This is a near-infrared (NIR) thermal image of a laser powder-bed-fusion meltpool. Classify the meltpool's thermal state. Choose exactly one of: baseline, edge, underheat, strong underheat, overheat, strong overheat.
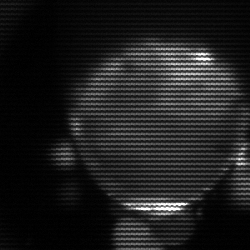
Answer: edge